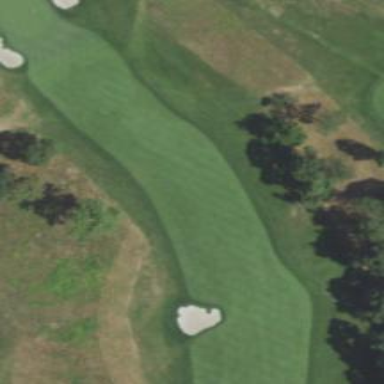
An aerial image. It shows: Grassy area designated as golf fairway.